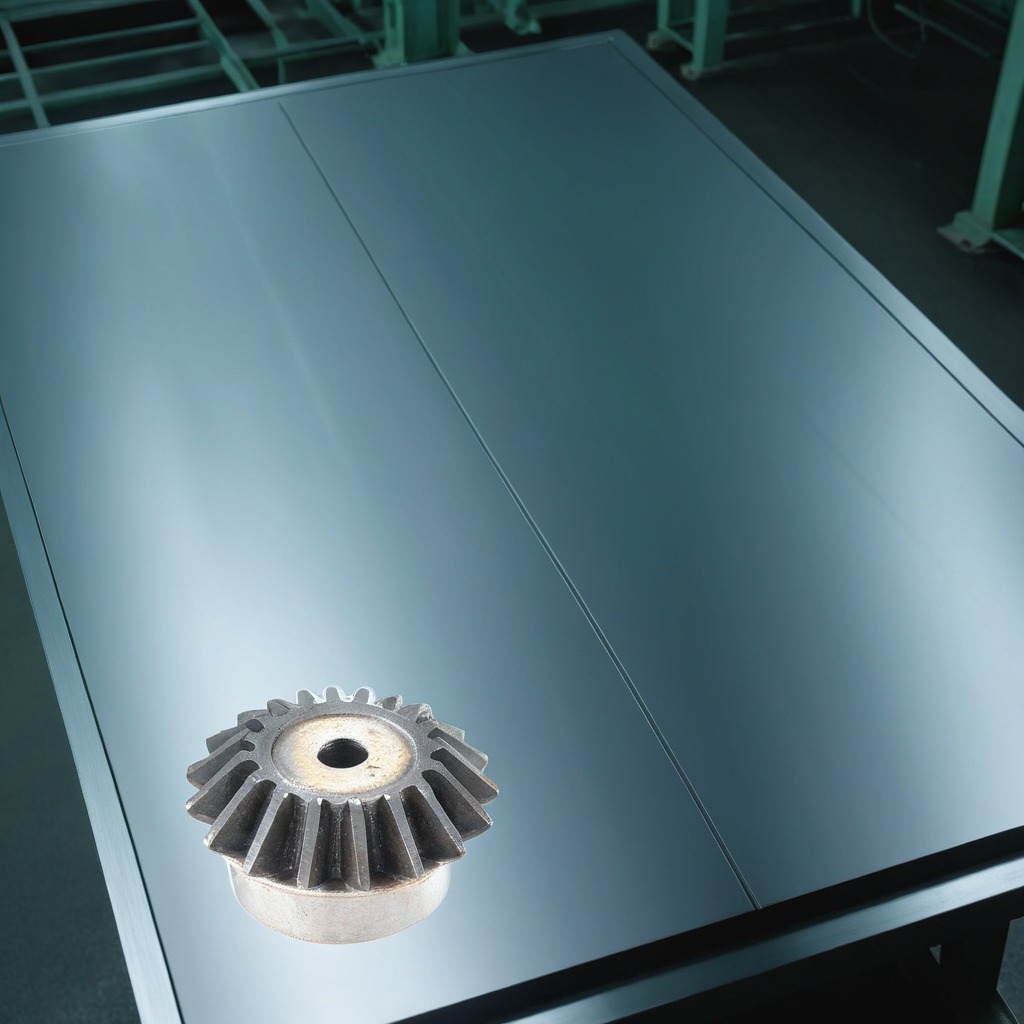
A steel gear with teeth is lying on a metal table in a machine shop under fluorescent lights.